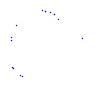
Particle: kaon